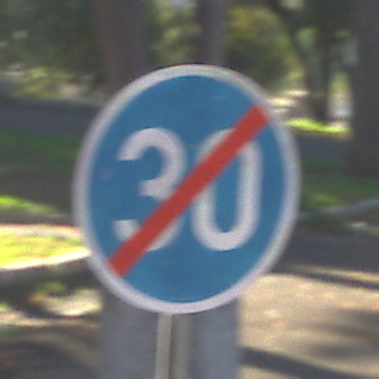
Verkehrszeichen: EndeMindestgeschwindigkeit
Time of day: MorningAfternoon
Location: Outdoor (Suburban)
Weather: Clear
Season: NotSpecified
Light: Natural